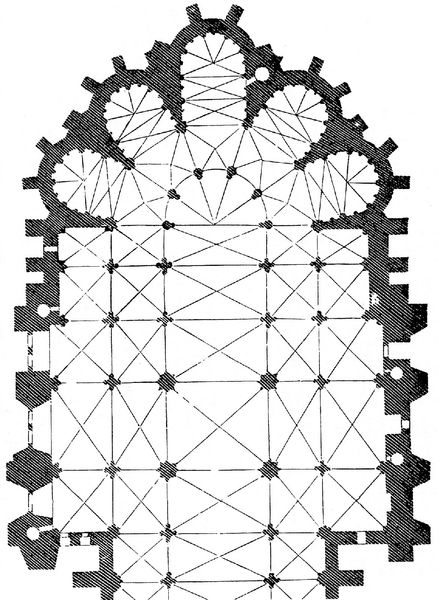
Titel: Kathedrale Notre-Dame in Reims
Standort: Reims, Kathedrale (EU - F)
Schlagwörter: weiß, ausschnitt, fenster, pfeiler, schwarz, skizze, säulen, zeichnung, gebäude, wand, architektur, kirche, gotik, schiff, schiffe, ansicht, mauer, monochrom, linien, rechtecke, gewölbe, dom, schwarzweiß, entwurf, kranz, quadrate, kirchenschiff, kreuzrippen, seiten, kreuze, apsis, romanik, chor, richtung, diagonalen, plan, entwurfszeichnung, gothik, sakral, grat, riss, grundriss, bauwerk, aufriss, nischen, architekturentwurf, architekturzeichnung, statik, vorhalle, kapellen, vierung, chorabschluss, ost, strebepfeiler, lanzett, ostpartie, zeicihnung